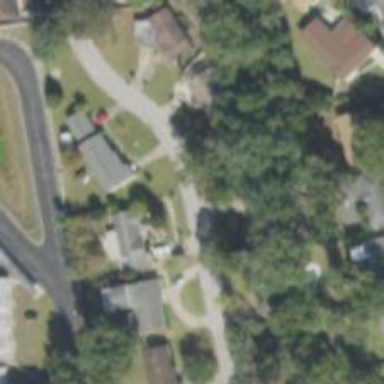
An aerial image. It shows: Residential road with asphalt surface and sidewalk on the left.